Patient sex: F
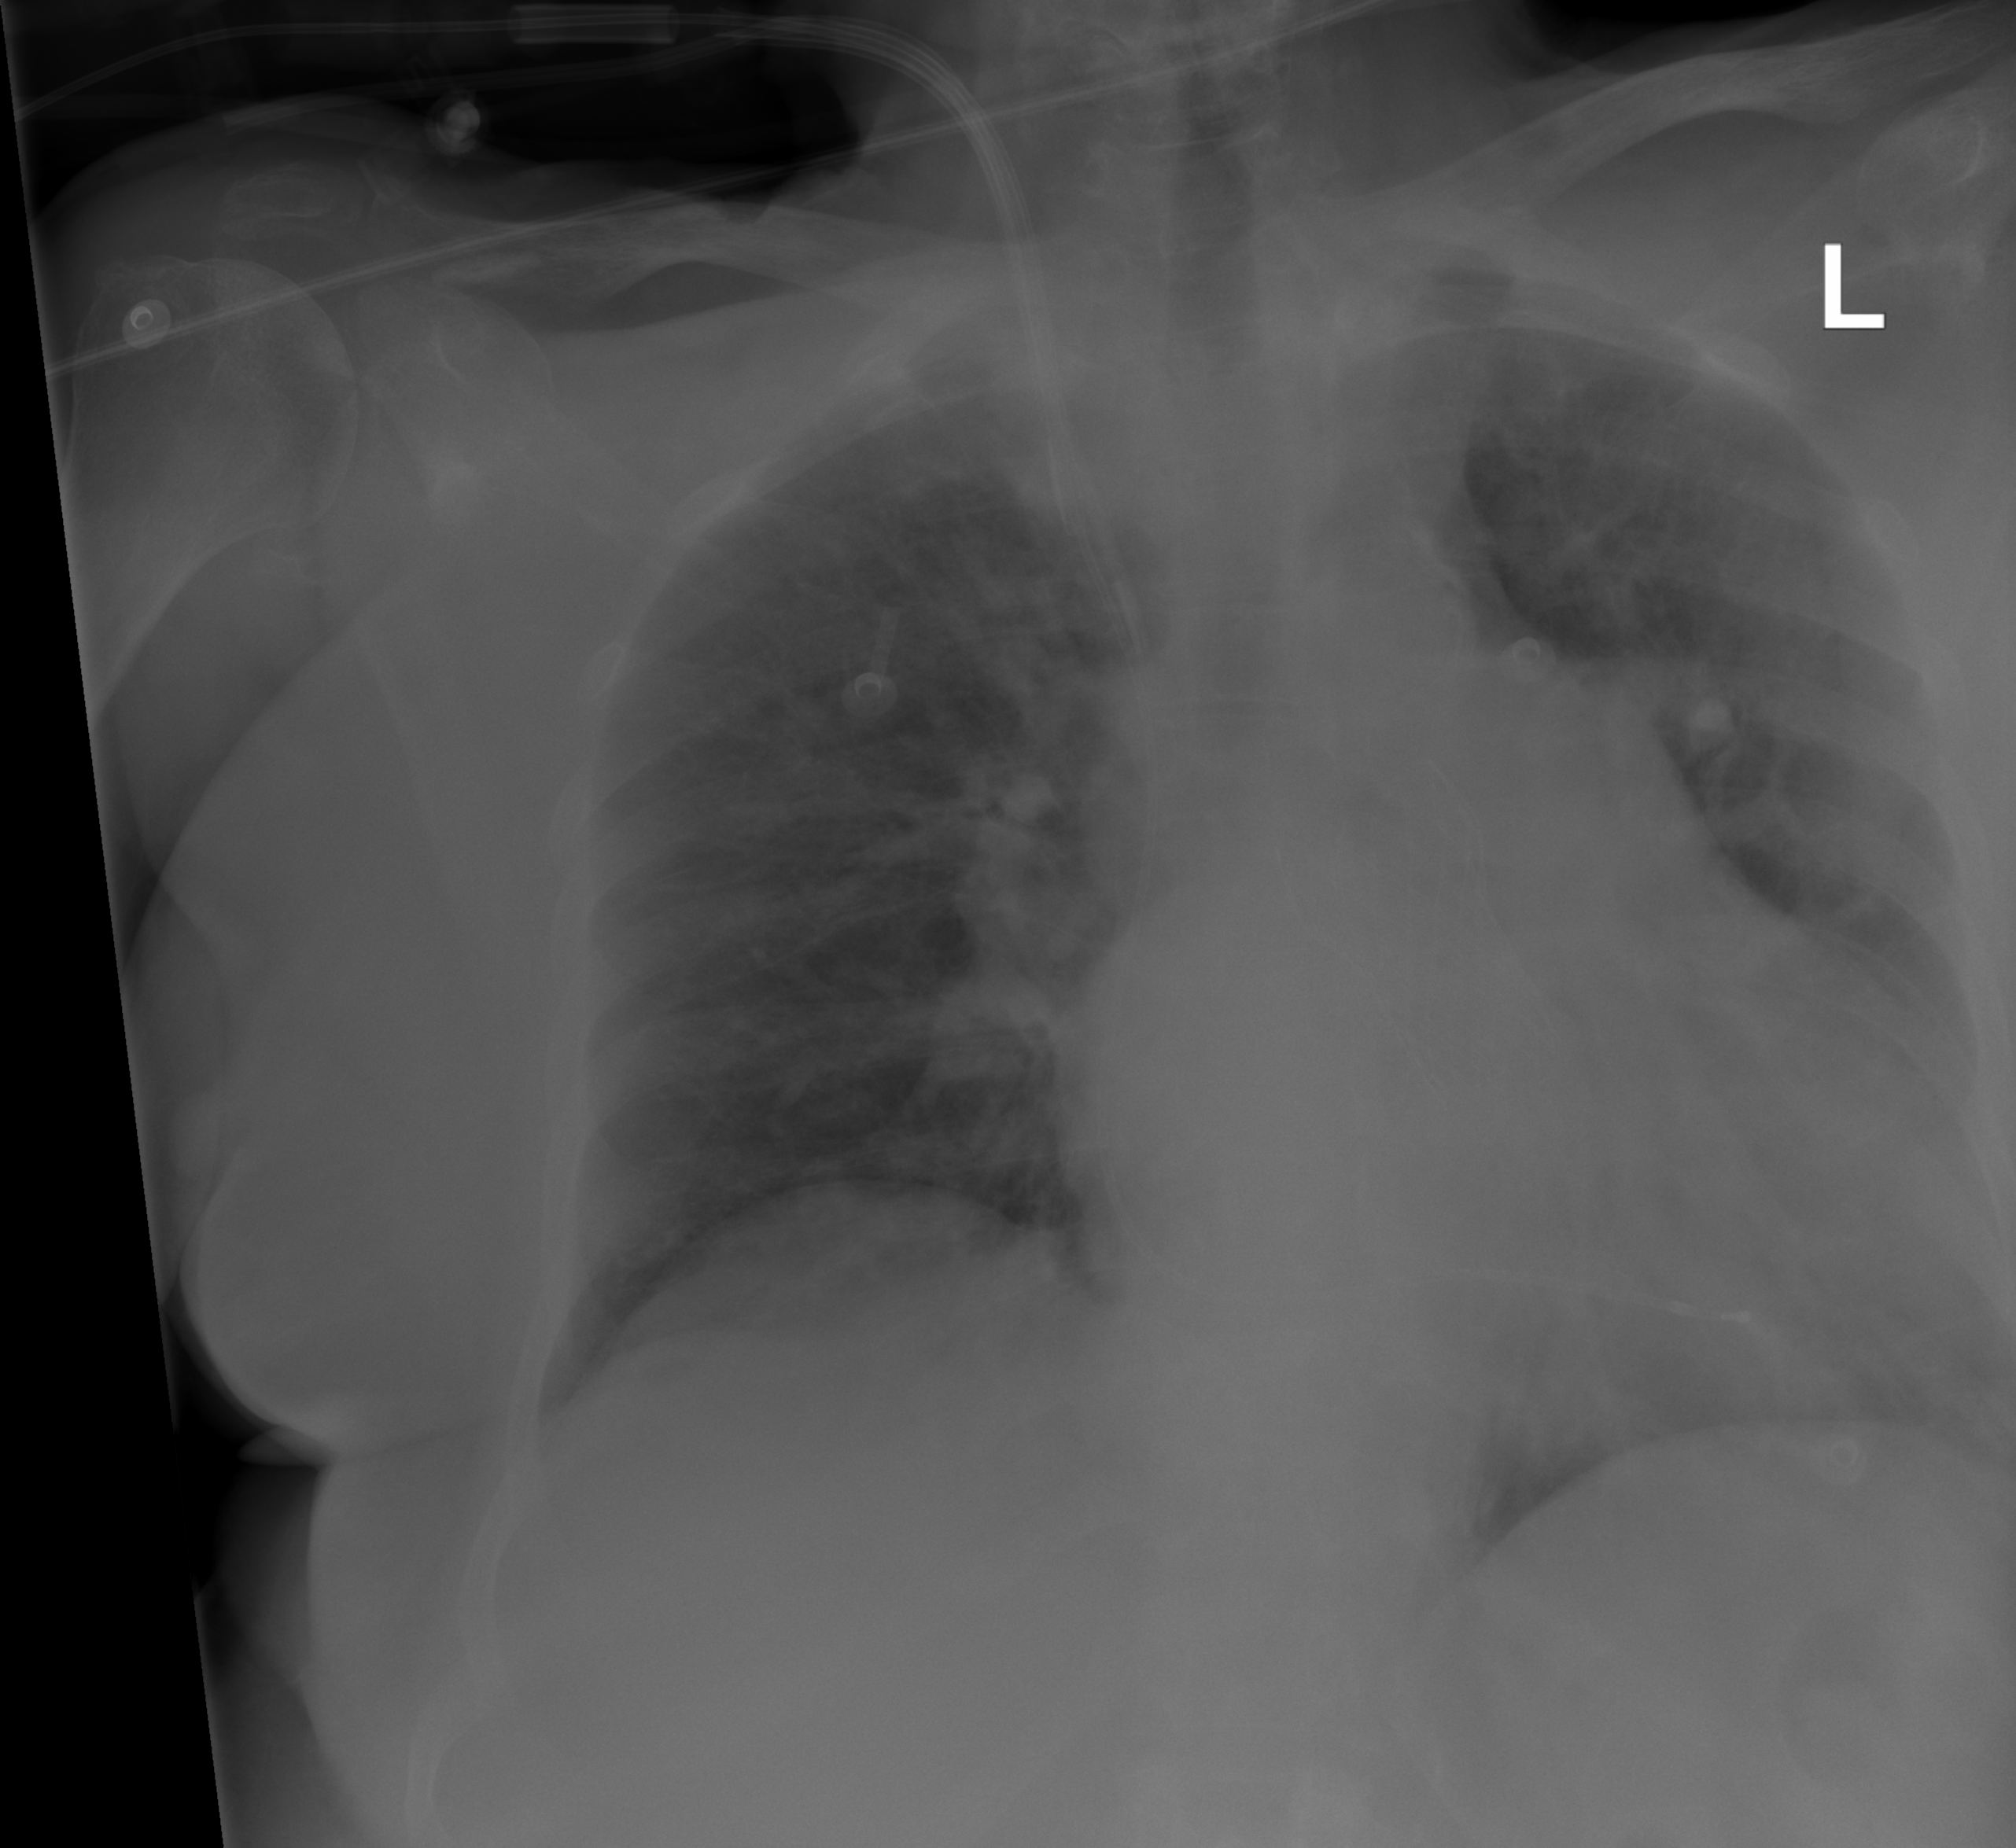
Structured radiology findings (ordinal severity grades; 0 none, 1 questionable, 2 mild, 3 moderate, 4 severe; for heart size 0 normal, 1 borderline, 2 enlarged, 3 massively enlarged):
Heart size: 2
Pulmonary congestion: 2
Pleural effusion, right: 0
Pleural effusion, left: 0
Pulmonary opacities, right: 0
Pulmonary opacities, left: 0
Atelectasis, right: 0
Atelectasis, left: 0